Question: I have a few products, and i used padding/margin to give a space between them.
Of course the last one has a padding too so it does not center good.
I will give you the link <URL>, but not the code because I want to know how you can center products in general even when you use padding on them.
There should be a "special way"
EDIT:
This is what I mean, 1 is what I get and 2 is what I want. (the dark ones are the products, the light box on the right side is the padding/margin and the biggest one is the wrapper)

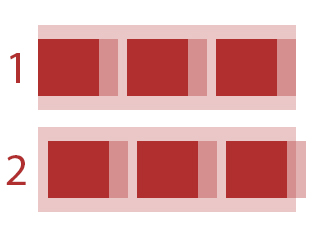
Answer: You can use 'first-child()' to select the first 'div' and dont give it a padding.
Or you can use an 'id' to the first 'div' and give 'padding:0;'